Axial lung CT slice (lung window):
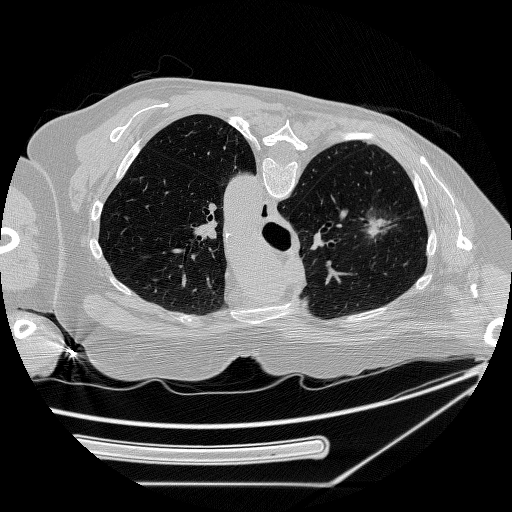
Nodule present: yes
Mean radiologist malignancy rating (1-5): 5